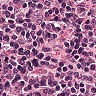
Metastatic tissue present: no